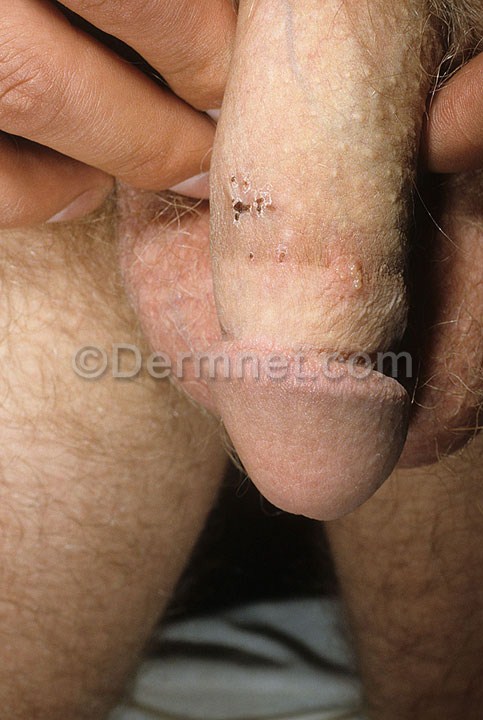
Disease: Herpes HPV and other STDs Photos